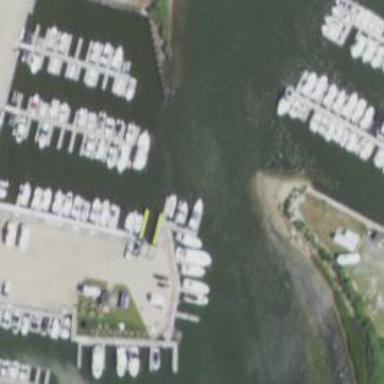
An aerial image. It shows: Pier with mooring facilities.